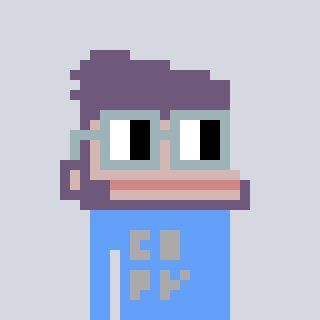
a pixel art character with square dark gray glasses, a ape-shaped head and a blue-colored body on a cool background